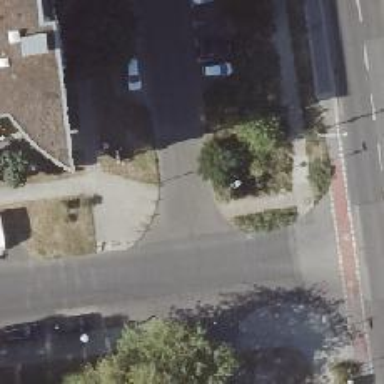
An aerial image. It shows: Road with "give way" sign.